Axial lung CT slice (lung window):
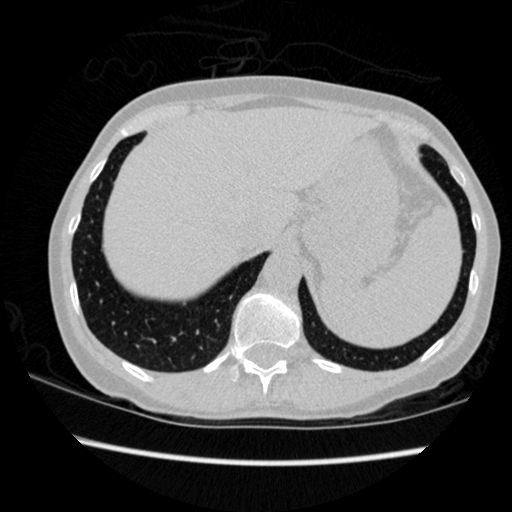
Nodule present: no